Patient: sex M, age 69
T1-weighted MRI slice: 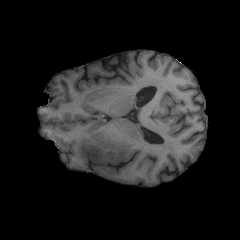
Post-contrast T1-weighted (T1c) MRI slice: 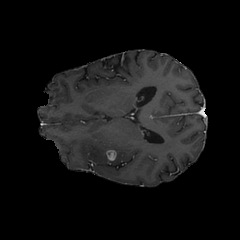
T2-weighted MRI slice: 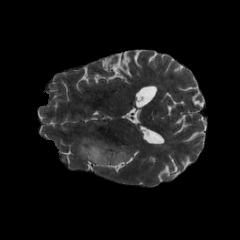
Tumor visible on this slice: yes
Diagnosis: Glioblastoma, IDH-wildtype
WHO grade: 4